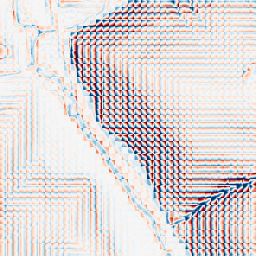
Category: wavelet
Decomposition family: wavelet_dwt
Decomposition parameters: wavelet: haar
level: 3
Upsampling method: edge_directed
Upsampling parameters: scale: 4
Upsampling scale: 4